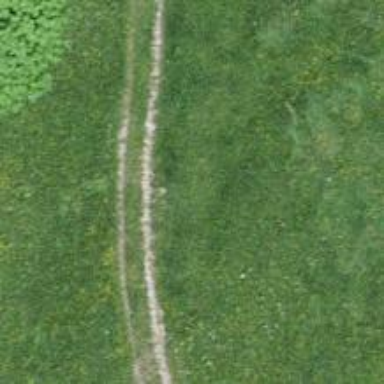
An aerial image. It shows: Track with grade 4 track type.